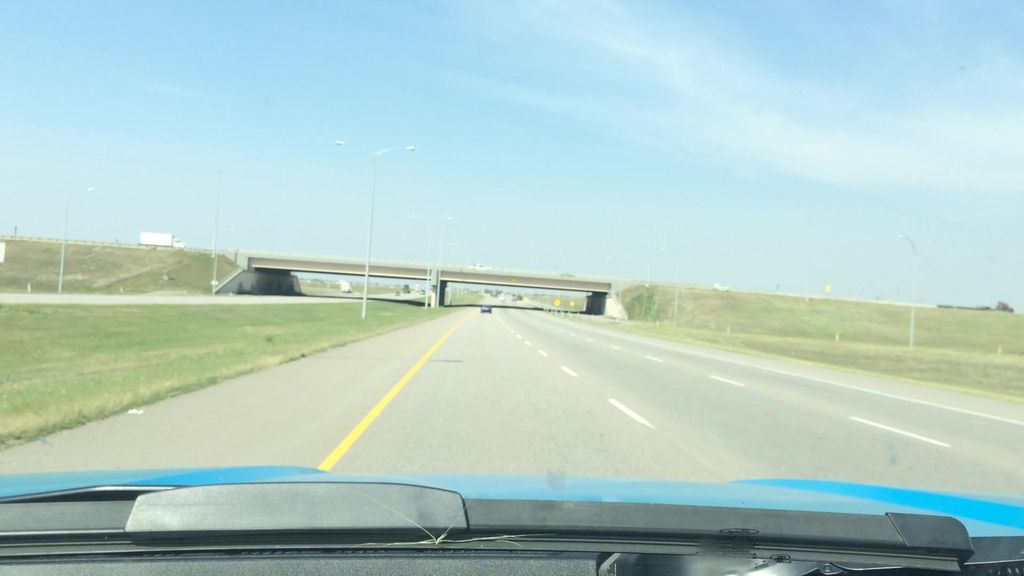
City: calgary